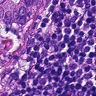
Metastatic tissue present: yes